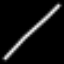
Label: line